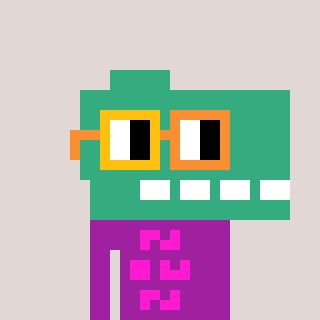
a pixel art character with square yellow and orange glasses, a dino-shaped head and a magenta-colored body on a warm background